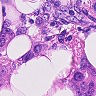
Metastatic tissue present: yes